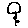
Label: flower